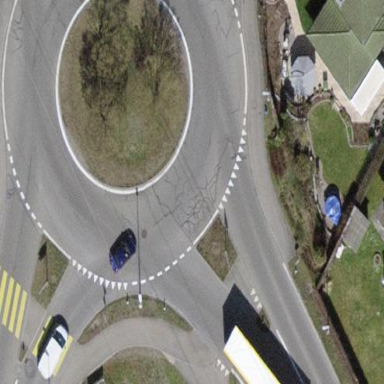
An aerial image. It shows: Roundabout on primary highway.